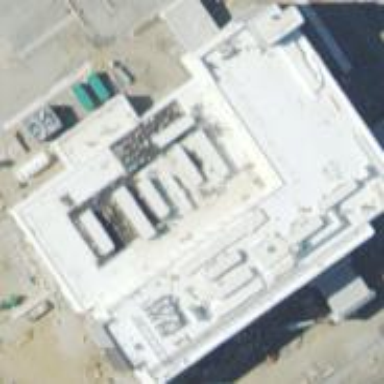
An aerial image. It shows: Hospital building.